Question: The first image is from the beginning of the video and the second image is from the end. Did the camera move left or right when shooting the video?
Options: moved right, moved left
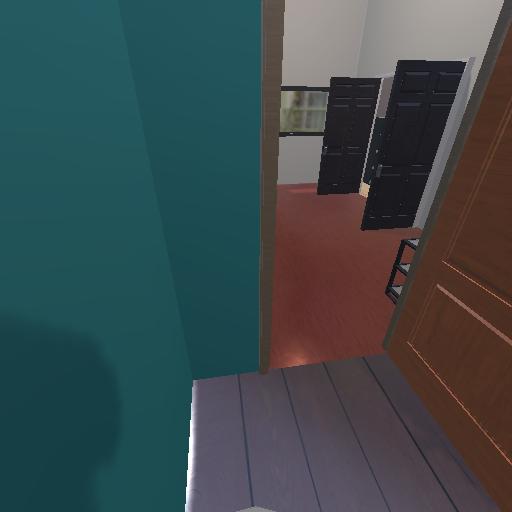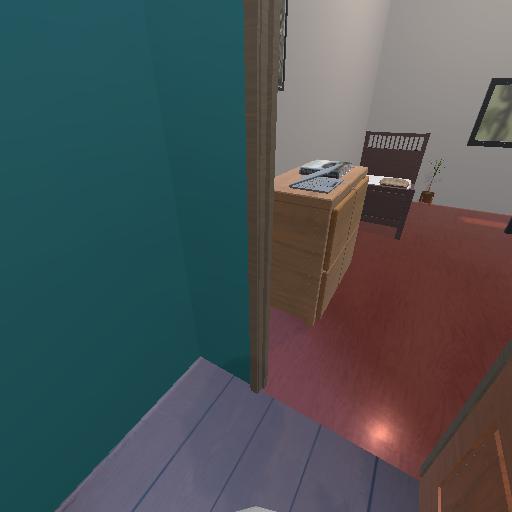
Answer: moved right